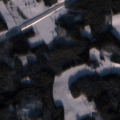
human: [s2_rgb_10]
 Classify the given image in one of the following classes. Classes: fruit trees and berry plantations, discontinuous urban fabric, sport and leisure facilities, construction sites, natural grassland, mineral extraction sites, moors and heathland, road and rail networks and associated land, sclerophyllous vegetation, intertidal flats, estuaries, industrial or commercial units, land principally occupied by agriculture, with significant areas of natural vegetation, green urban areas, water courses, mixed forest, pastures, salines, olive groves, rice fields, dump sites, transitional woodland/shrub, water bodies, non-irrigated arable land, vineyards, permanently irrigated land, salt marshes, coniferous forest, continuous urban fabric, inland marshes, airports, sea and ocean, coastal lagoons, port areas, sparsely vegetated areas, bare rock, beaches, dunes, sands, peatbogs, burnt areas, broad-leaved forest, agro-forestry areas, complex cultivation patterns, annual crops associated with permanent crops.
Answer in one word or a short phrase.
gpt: construction sites, non-irrigated arable land, land principally occupied by agriculture, with significant areas of natural vegetation, coniferous forest, mixed forest